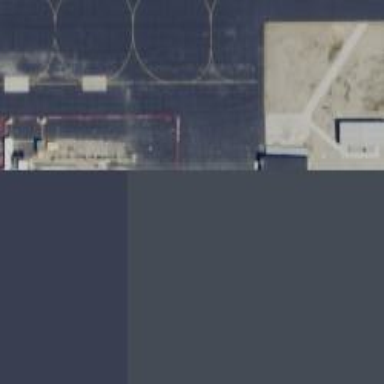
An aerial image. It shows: Apron at the airport.